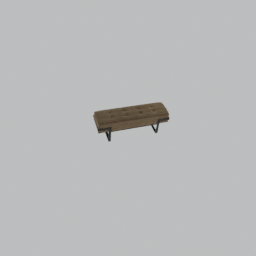
Label: furniture